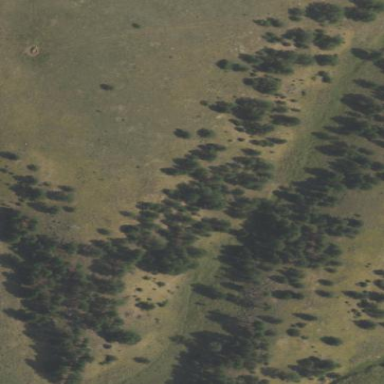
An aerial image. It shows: Woodland area filled with evergreen needle-leaved trees.